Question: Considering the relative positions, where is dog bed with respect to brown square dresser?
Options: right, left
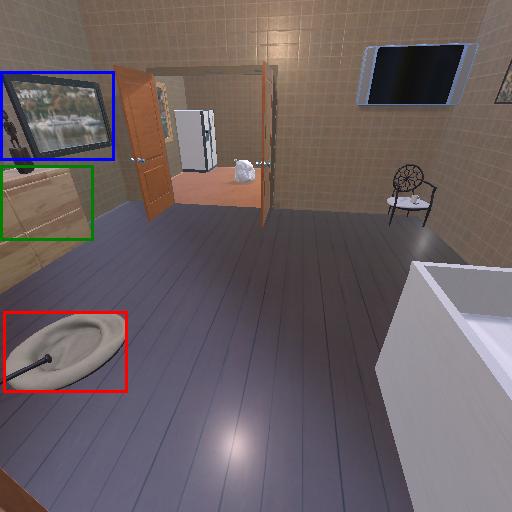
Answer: right